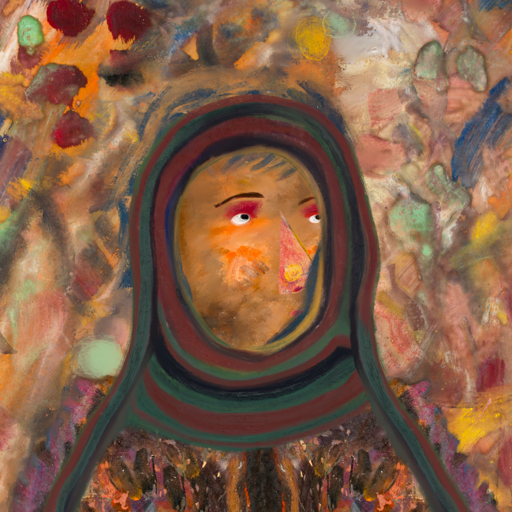
Background: Mother_And_Son_Mother, Head And Neck Side: Gypsy_Queen, Face Side: Irani, Bust: Gypsy_Queen, Hair Side: In_The_Sun, Head Accessory: After_Raid_Scarf, Second Necklace: Blank, Necklace: Blank, Baby: Blank